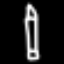
Label: pencil